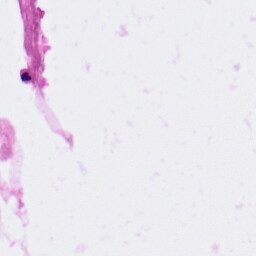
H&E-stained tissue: Pancreatic